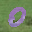
Label: 0